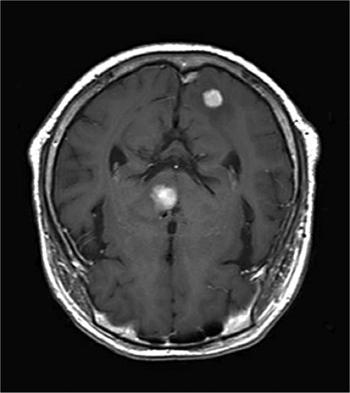
Label: notumor